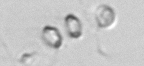
Label: Chaetoceros_socialis